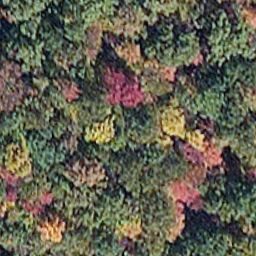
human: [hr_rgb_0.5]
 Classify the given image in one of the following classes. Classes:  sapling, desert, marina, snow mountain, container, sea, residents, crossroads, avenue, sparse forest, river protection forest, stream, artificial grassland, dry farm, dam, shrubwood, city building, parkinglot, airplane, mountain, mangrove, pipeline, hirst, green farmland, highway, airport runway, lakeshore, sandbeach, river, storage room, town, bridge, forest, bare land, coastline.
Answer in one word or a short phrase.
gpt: mangrove